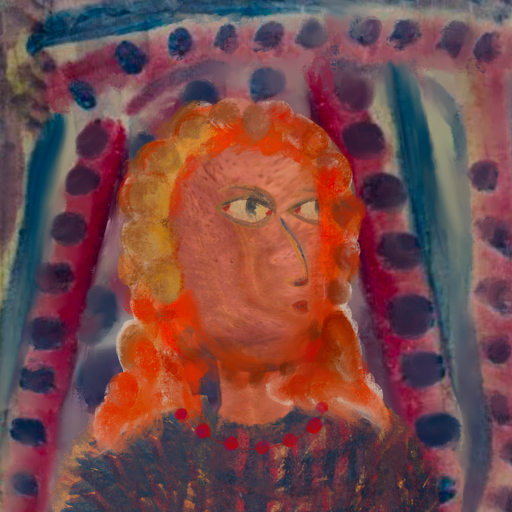
Background: HillGirl, Head And Neck Side: Mother_And_Son_Mother, Face Side: GypsyMother, Bust: In_The_Sun, Hair Side: Rupkatha, Head Accessory: Blank, Second Necklace: Blank, Necklace: Irani_3, Baby: Blank